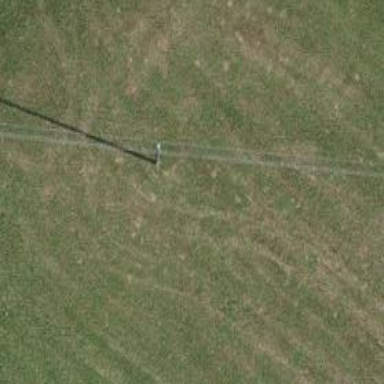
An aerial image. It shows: Minor power line.